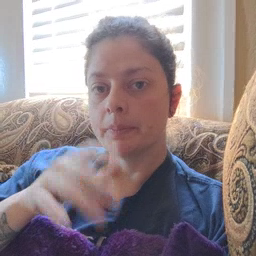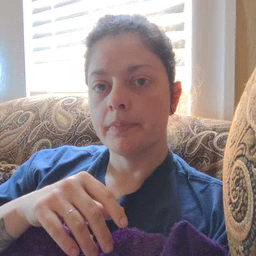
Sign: mom